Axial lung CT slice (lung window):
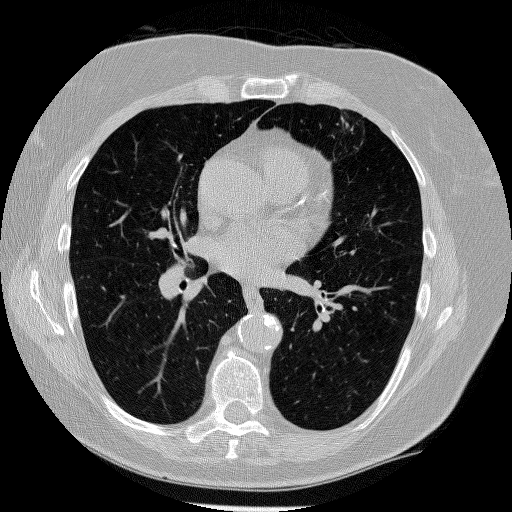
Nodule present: no